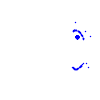
Particle: pion